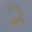
Label: 2